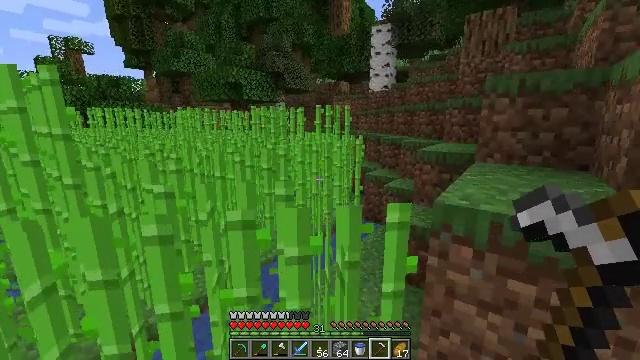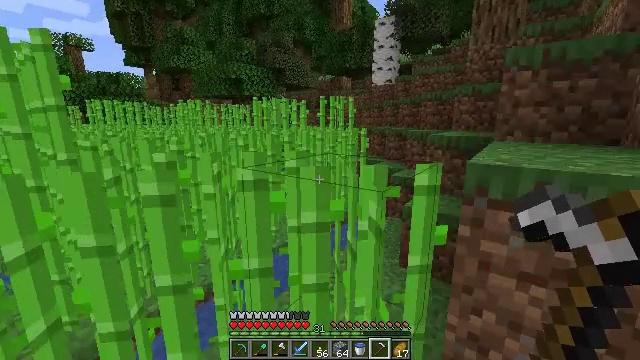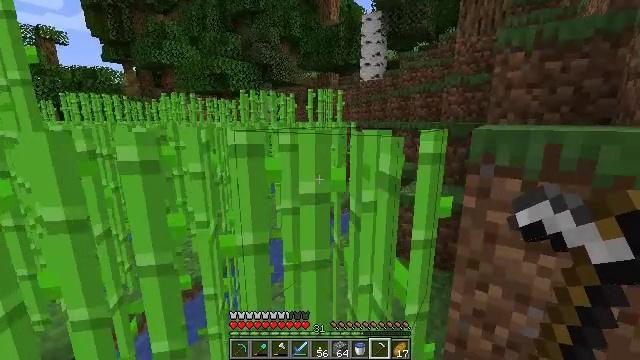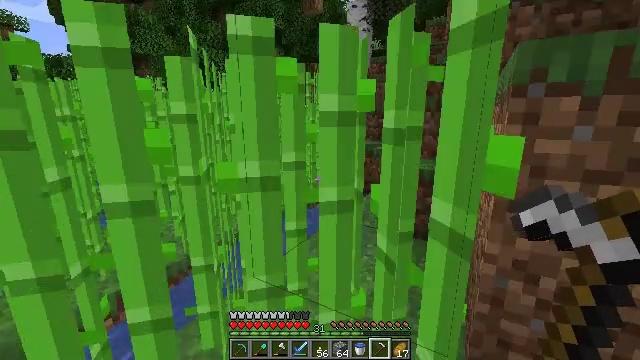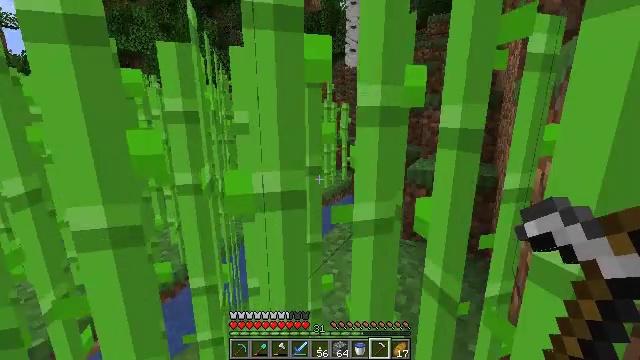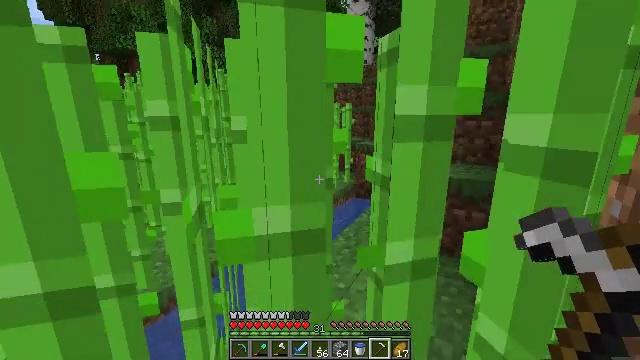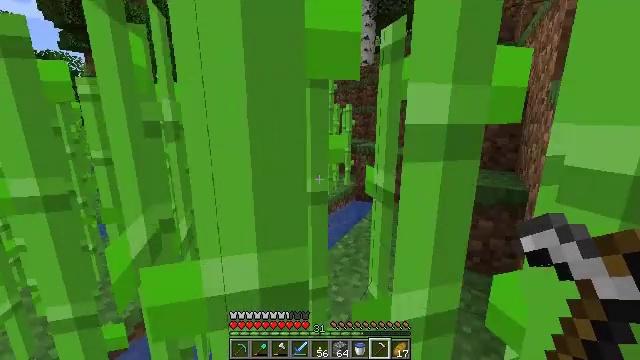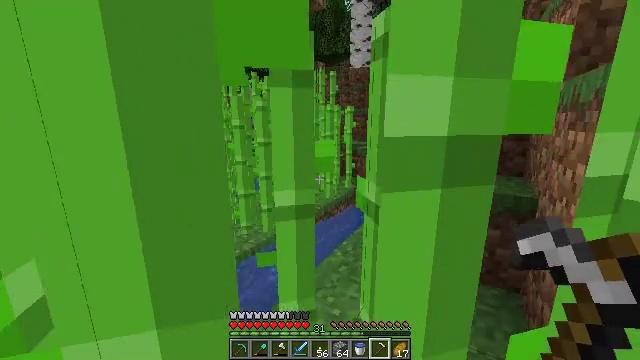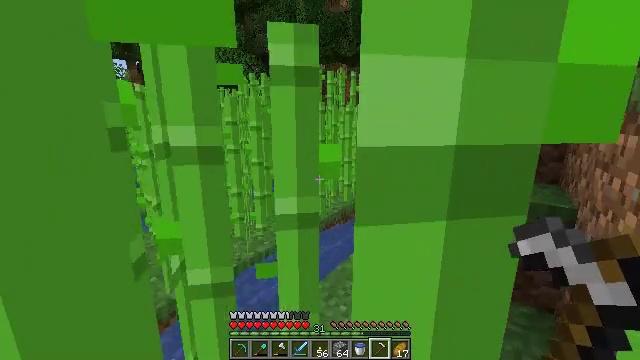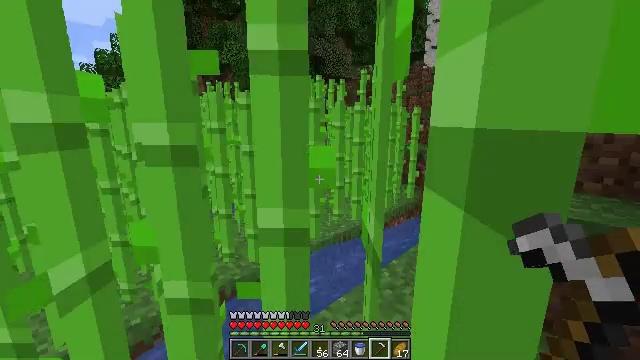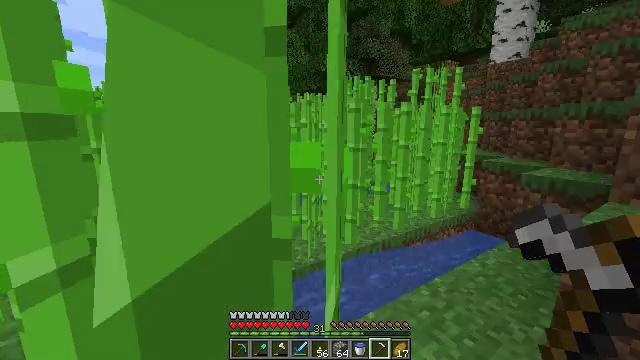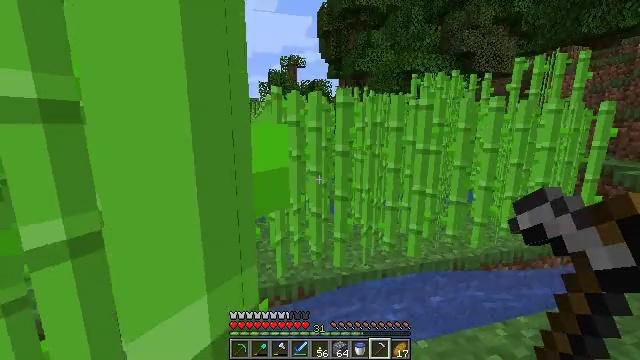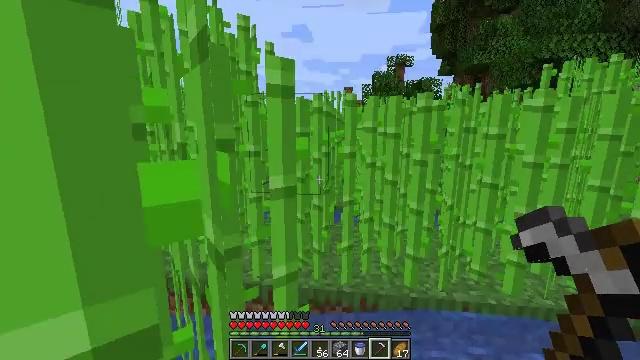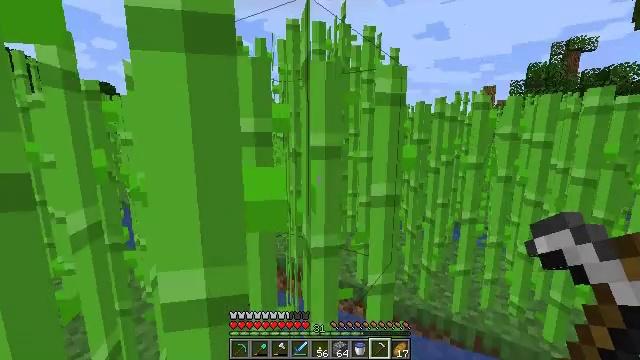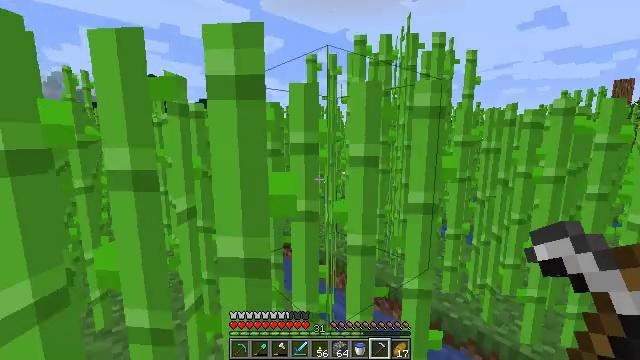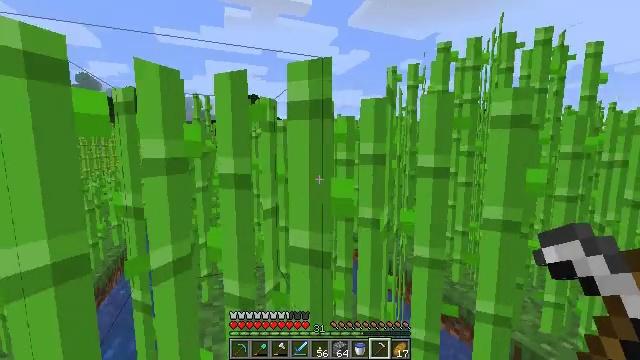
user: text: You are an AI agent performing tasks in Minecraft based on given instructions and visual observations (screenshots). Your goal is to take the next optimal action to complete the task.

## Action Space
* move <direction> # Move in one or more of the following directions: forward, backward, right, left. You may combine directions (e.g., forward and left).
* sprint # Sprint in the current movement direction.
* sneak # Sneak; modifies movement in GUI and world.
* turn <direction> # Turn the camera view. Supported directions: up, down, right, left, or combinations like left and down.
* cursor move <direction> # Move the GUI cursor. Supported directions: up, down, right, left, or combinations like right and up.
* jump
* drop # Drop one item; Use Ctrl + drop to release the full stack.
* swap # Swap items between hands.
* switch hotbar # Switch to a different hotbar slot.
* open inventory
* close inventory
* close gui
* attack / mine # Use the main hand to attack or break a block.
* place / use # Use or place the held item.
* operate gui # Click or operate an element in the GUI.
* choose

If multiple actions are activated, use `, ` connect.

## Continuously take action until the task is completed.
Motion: motion action
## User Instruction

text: Break the sugar cane.
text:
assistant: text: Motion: move forward
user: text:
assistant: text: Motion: move forward, turn right
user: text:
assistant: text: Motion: move forward, turn right
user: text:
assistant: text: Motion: move forward
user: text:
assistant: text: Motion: move forward
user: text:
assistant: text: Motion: move forward and move right
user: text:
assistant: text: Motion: move forward and move right
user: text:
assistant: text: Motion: move forward and move right, turn left
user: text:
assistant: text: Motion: move forward and move right, turn left
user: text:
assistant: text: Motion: move forward and move right, turn left
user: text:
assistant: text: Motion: move right, turn left
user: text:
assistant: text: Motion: move right, turn left
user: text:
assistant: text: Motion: move back and move right, turn left and up
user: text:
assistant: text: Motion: move back and move right, turn left and up
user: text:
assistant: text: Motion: move back and move right, turn left and up
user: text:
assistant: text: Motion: move back, turn left and up
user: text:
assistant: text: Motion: move back
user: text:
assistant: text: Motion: move back
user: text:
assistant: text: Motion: no_op
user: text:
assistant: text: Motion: no_op
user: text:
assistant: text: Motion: no_op
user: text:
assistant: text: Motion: turn left
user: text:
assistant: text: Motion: turn left
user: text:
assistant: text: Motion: turn left
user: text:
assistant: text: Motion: move right
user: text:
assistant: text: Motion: move right, attack / mine
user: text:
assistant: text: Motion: move forward and move right, attack / mine
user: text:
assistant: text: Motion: move forward and move right, attack / mine
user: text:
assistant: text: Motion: move forward, attack / mine
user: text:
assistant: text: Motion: move forward and move left, attack / mine